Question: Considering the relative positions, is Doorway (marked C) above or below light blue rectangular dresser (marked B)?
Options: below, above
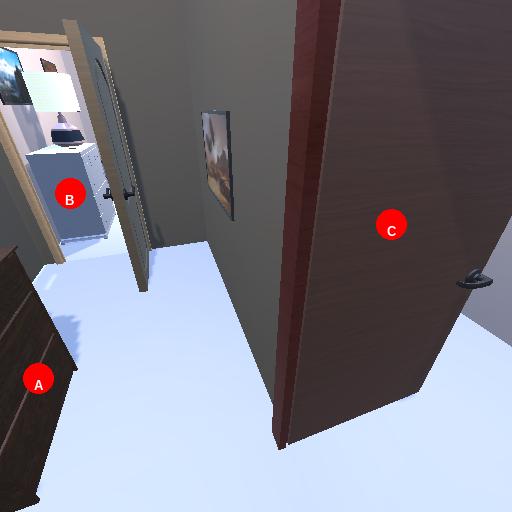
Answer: below